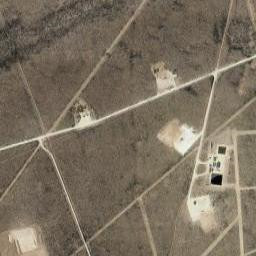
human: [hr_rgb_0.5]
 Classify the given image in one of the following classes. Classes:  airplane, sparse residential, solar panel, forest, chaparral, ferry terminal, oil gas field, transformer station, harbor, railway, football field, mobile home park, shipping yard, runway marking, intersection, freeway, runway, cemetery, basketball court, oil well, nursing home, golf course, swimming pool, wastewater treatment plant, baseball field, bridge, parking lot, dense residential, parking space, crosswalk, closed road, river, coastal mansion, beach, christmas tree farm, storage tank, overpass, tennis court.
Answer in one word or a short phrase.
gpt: oil gas field